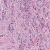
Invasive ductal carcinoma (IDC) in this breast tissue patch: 1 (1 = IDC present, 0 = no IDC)